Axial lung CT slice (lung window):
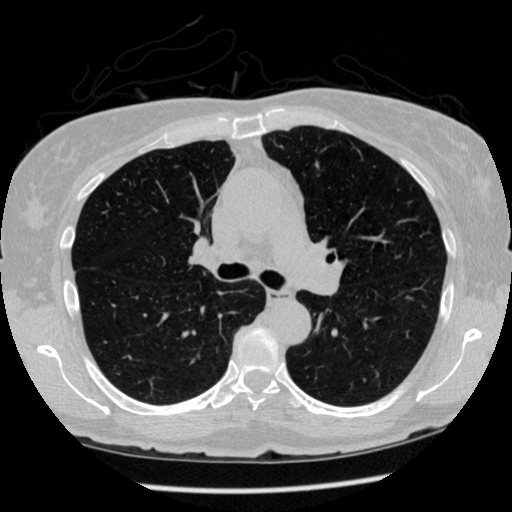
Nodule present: no